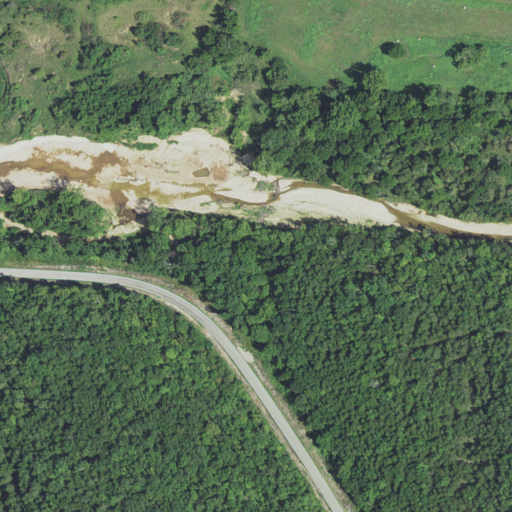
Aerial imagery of valley in Missouri named Populis Hollow containing deciduous forest, pasture, evergreen forest, woody wetlands, open development, mixed forest, and low intensity development